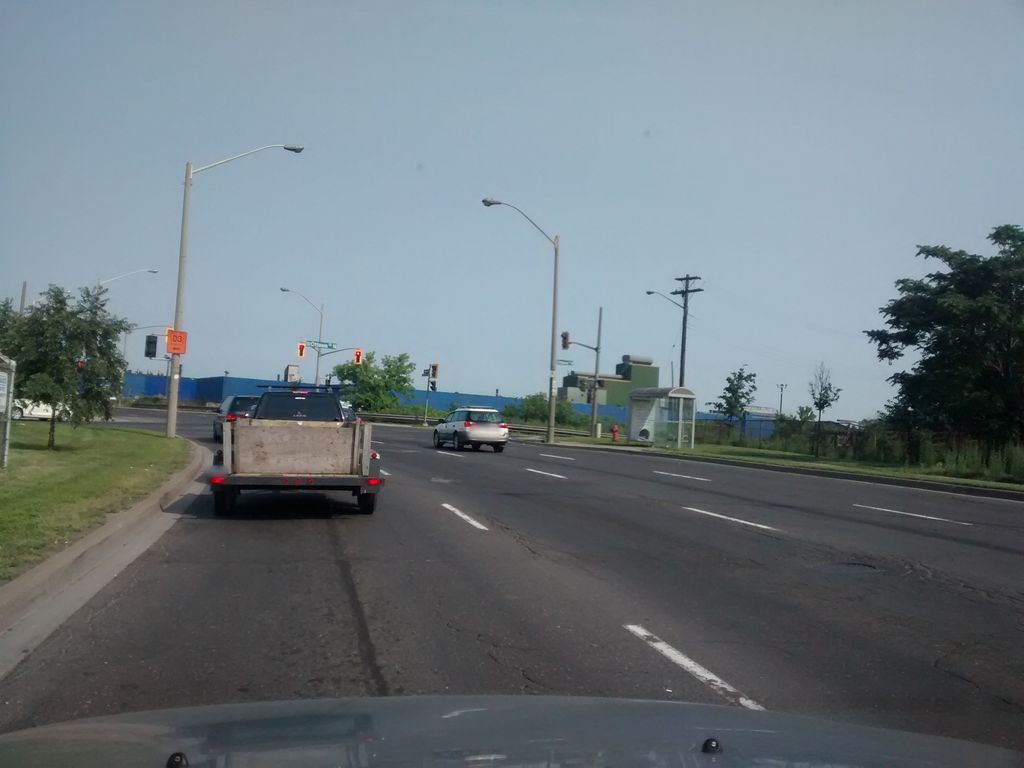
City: hamilton